Question: I want to take a URL like 'http://imgur.com/isodf99.jpg' add the letter 'm' right before the file extension. So that URL before becomes 'http://imgur.com/isodf99m.jpg'.
I'm guessing the best way to identify that point would be via RegEx (I know I could just go back four places from the end, but that wouldn't work with '.jpeg') but I'm having trouble figuring out the best implementation of it. I'm confused how to say "find that string of random letters and numbers and add an m to the end of it".
My first reaction was to separate the portions of the URL into "before code", "code" and "after code" and save them as back references, then reconstruct them but add an m to the second back reference.
So, this screenshot for example illustrates it:

(The app is Patterns by the way, always get asked that.)
But I'm not sure that's the best way. Is there a more straightforward way?
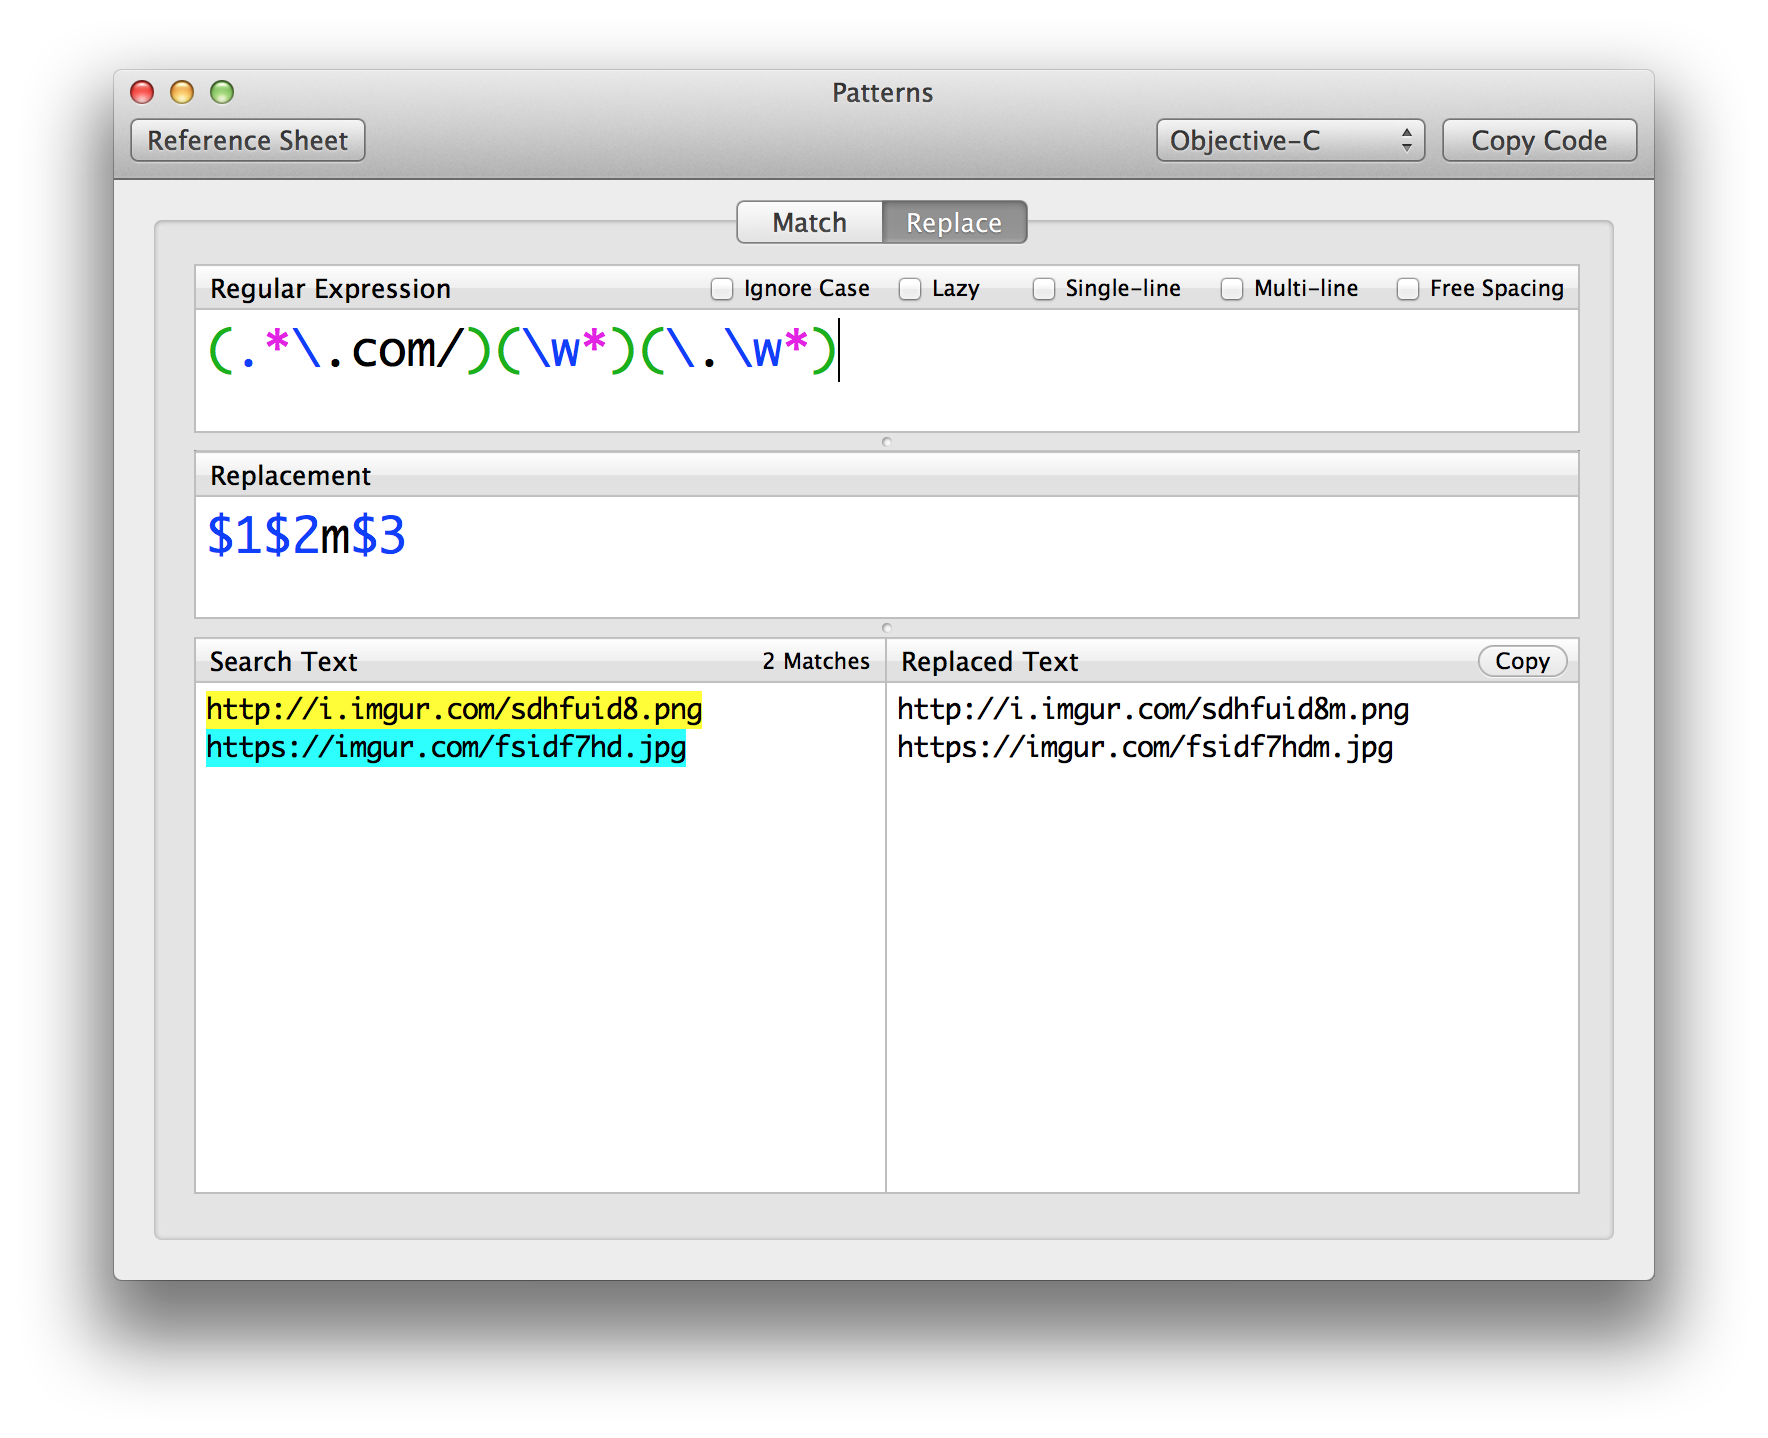
Answer: If you don't insist on using regular expressions, this would work:
'''
NSString *url = @"http://imgur.com/isodf99.jpg";
url = [[[url stringByDeletingPathExtension]
stringByAppendingString:@"m"]
stringByAppendingPathExtension:[url pathExtension]];
NSLog(@"%@", url);
// http://imgur.com/isodf99m.jpg
'''
Or, if you work with NSURL instead of NSString:
'''
NSURL *url = [NSURL URLWithString:@"http://imgur.com/isodf99.jpg"];
// Extract the path:
NSString *path = [url path];
// Insert "m" before path extension:
path = [[[path stringByDeletingPathExtension]
stringByAppendingString:@"m"]
stringByAppendingPathExtension:[path pathExtension]];
// Rebuild URL with new path:
url = [[NSURL alloc] initWithScheme:[url scheme] host:[url host] path:path];
'''
But you prefer a regular expression:
'''
NSString *url = @"http://imgur.com/isodf99.jpeg";
NSRegularExpression *regex = [NSRegularExpression regularExpressionWithPattern:@"(\.[^.]*)$"
options:0 error:NULL];
url = [regex stringByReplacingMatchesInString:url
options:0
range:NSMakeRange(0, [url length])
withTemplate:@"m$1"];
'''